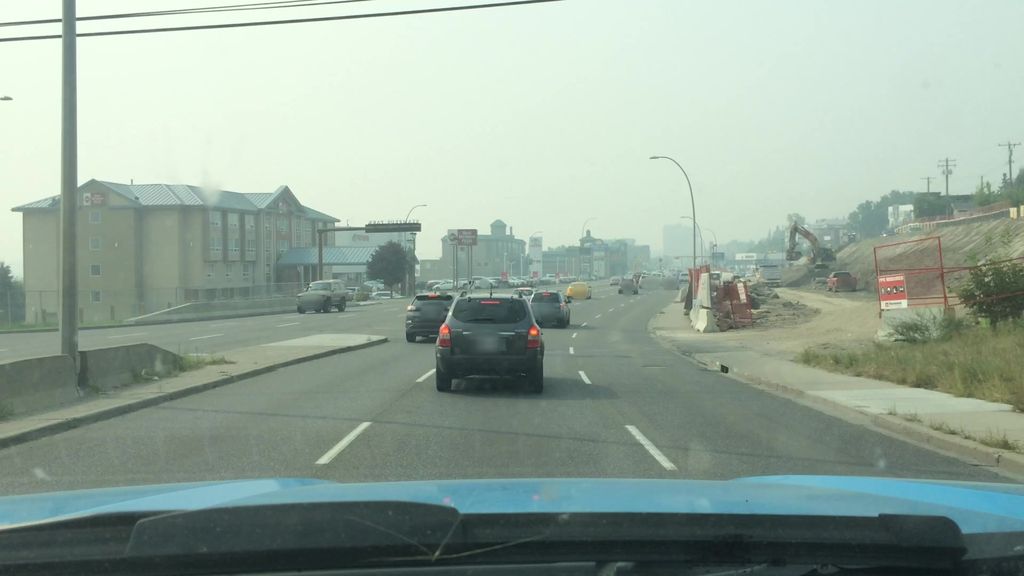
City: calgary